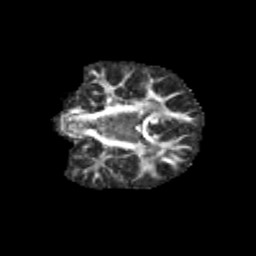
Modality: FA
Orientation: coronal
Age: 9
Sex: male
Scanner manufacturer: siemens
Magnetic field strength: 3 T
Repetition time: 3.8 s
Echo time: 0.07 s